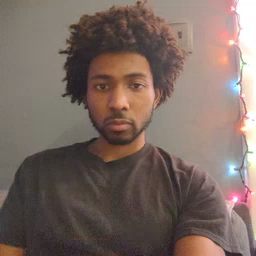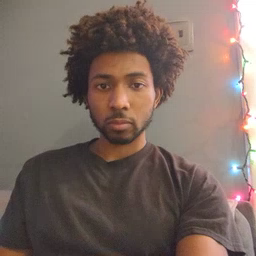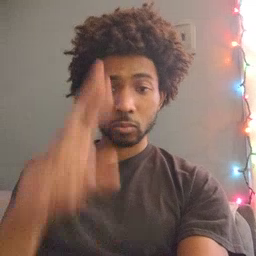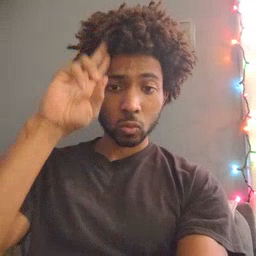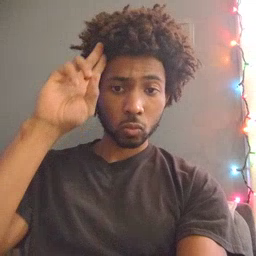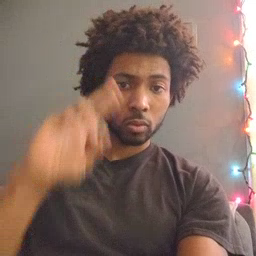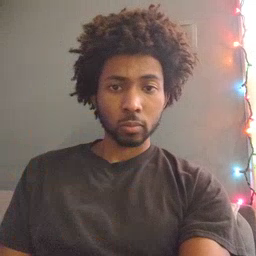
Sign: uncle